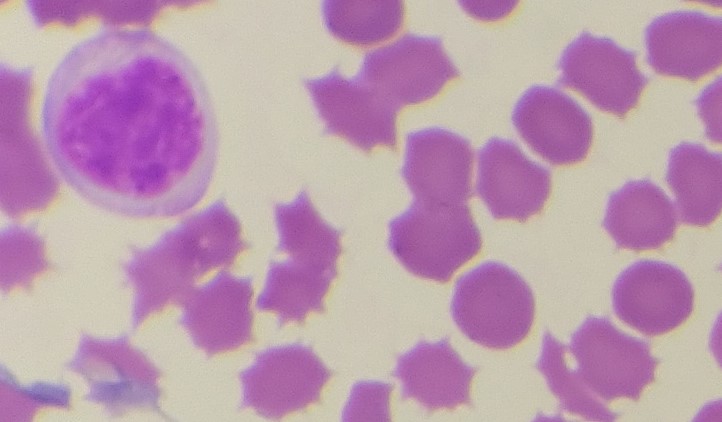
White blood cell type: Lymphocyte